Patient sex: M
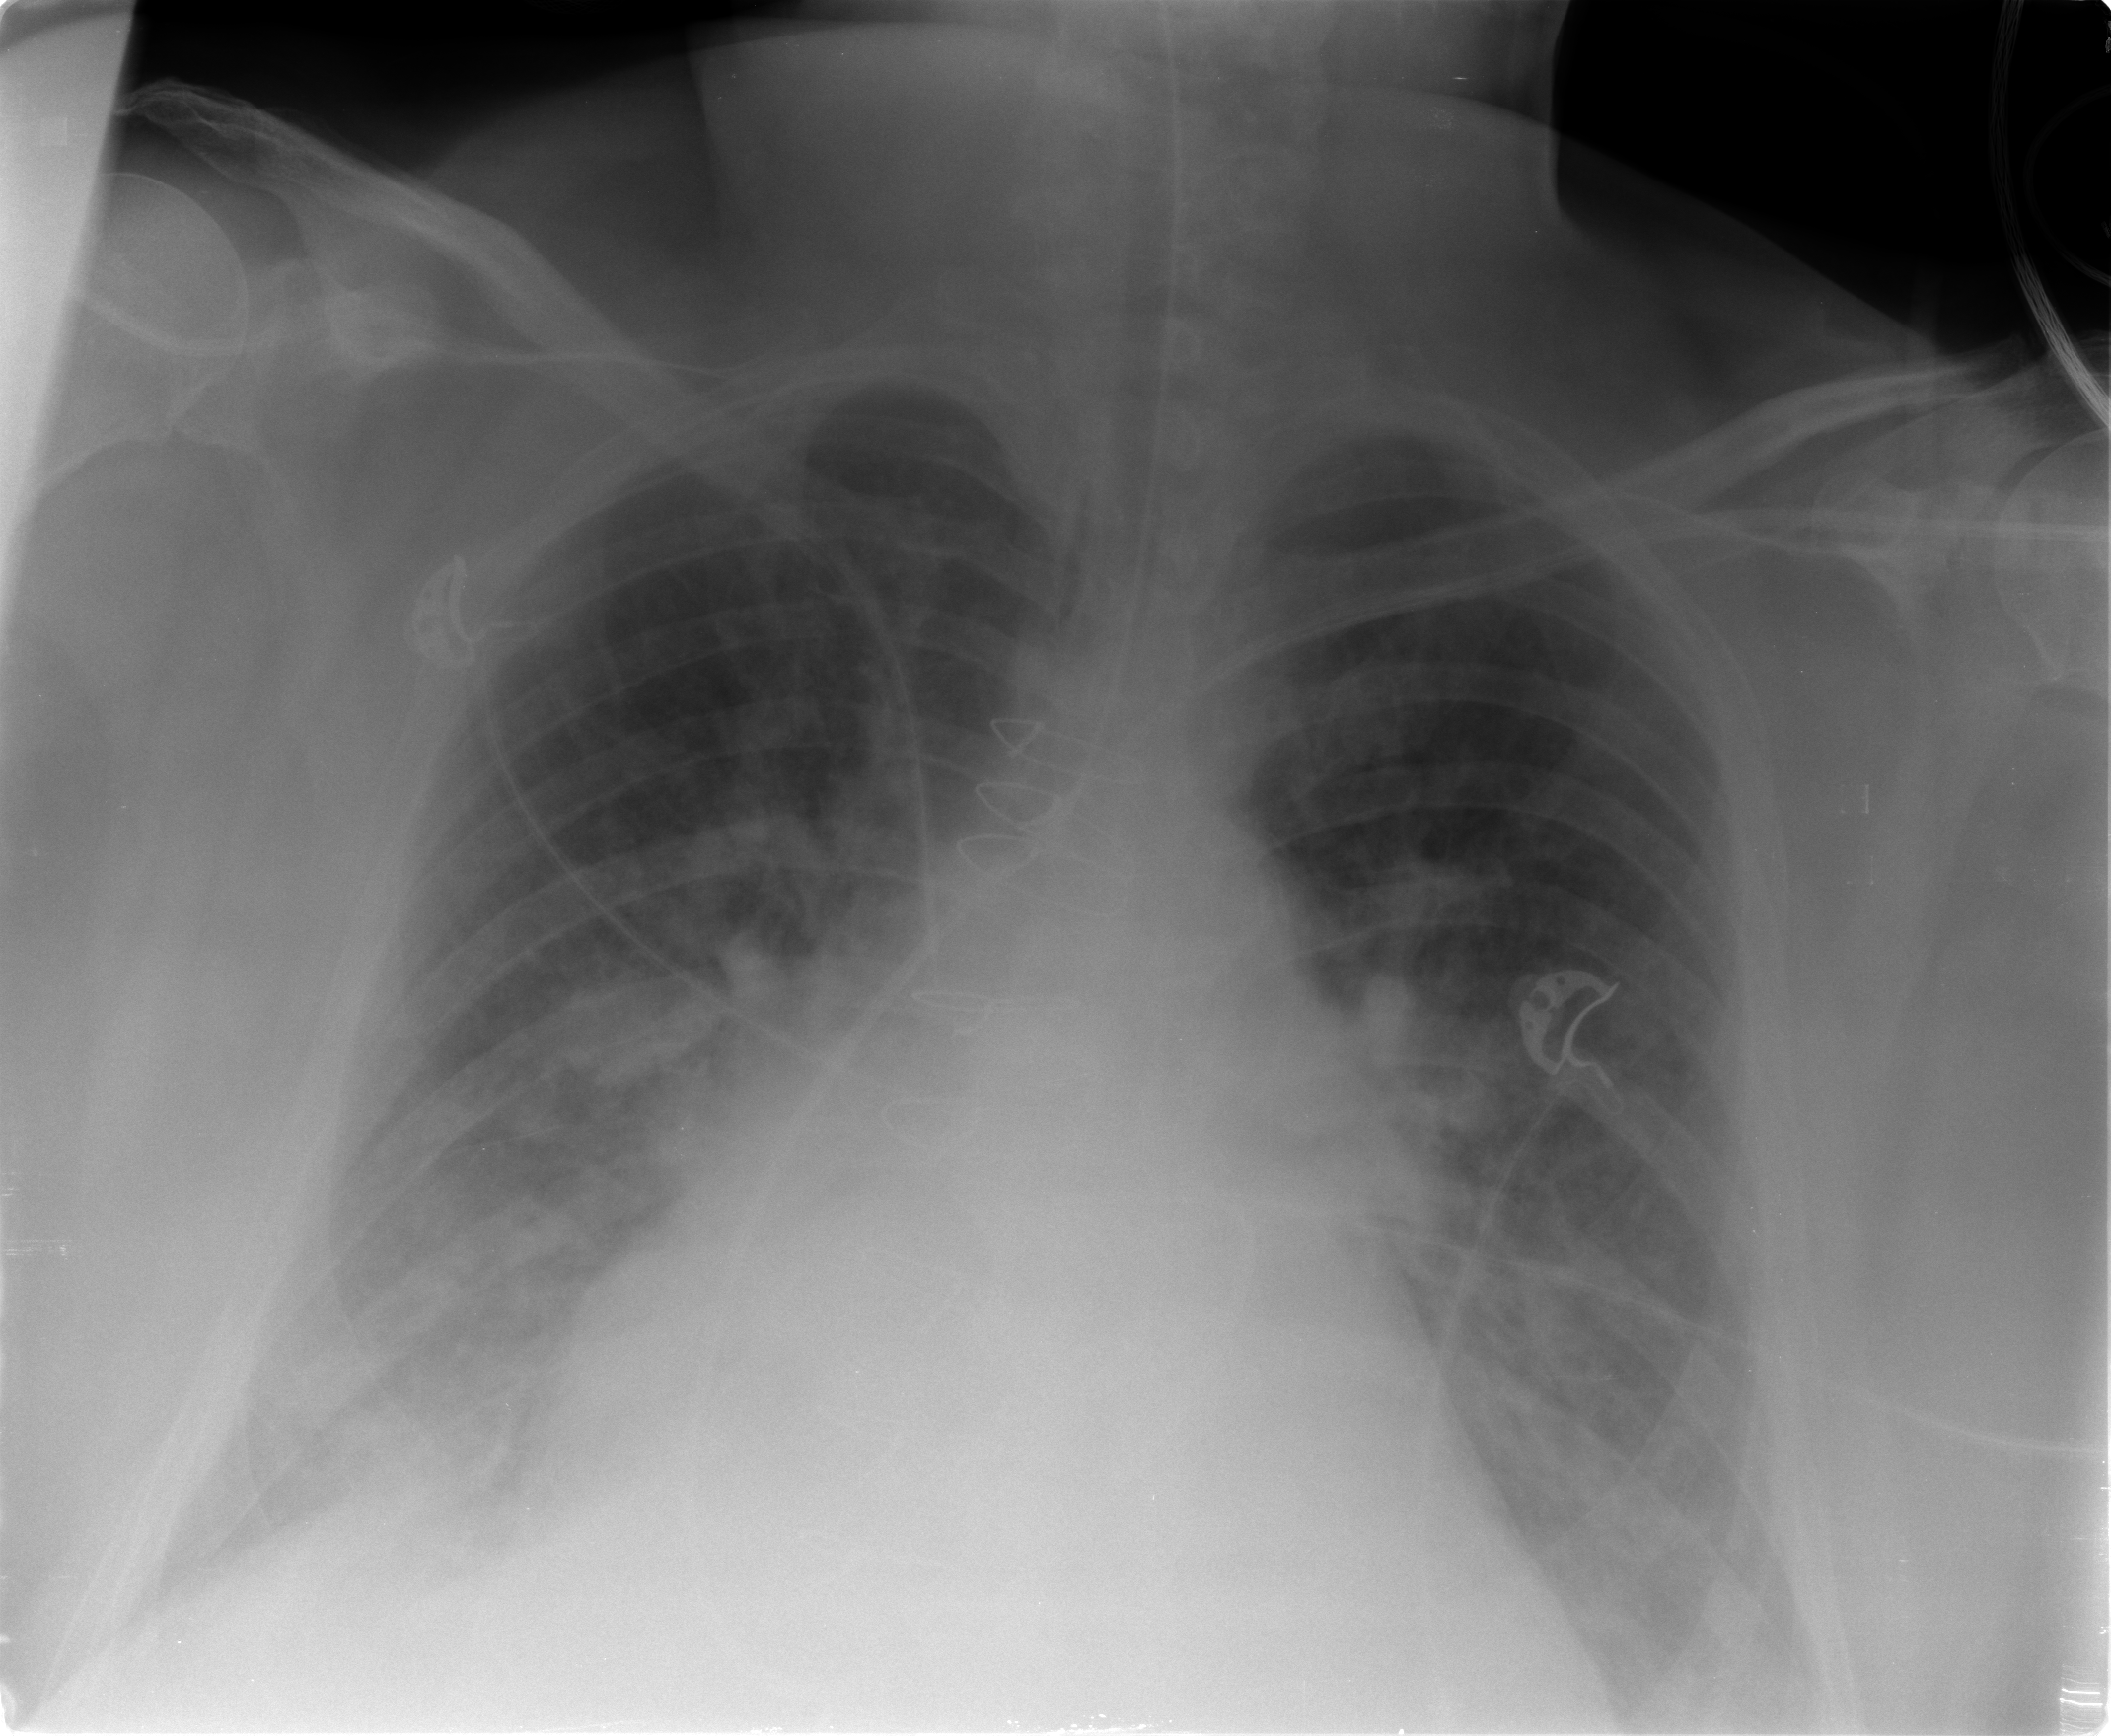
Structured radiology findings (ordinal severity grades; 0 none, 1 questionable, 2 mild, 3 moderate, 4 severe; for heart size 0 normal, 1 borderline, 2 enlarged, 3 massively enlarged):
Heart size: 2
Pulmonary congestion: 2
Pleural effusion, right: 0
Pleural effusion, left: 0
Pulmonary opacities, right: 2
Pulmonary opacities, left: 2
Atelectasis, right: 2
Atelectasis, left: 2